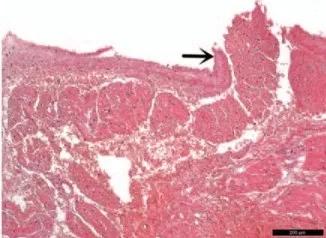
(D) The laceration was seen on the lower edge of the coronary sinus (the black arrow indicate).
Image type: pathology (h&e)